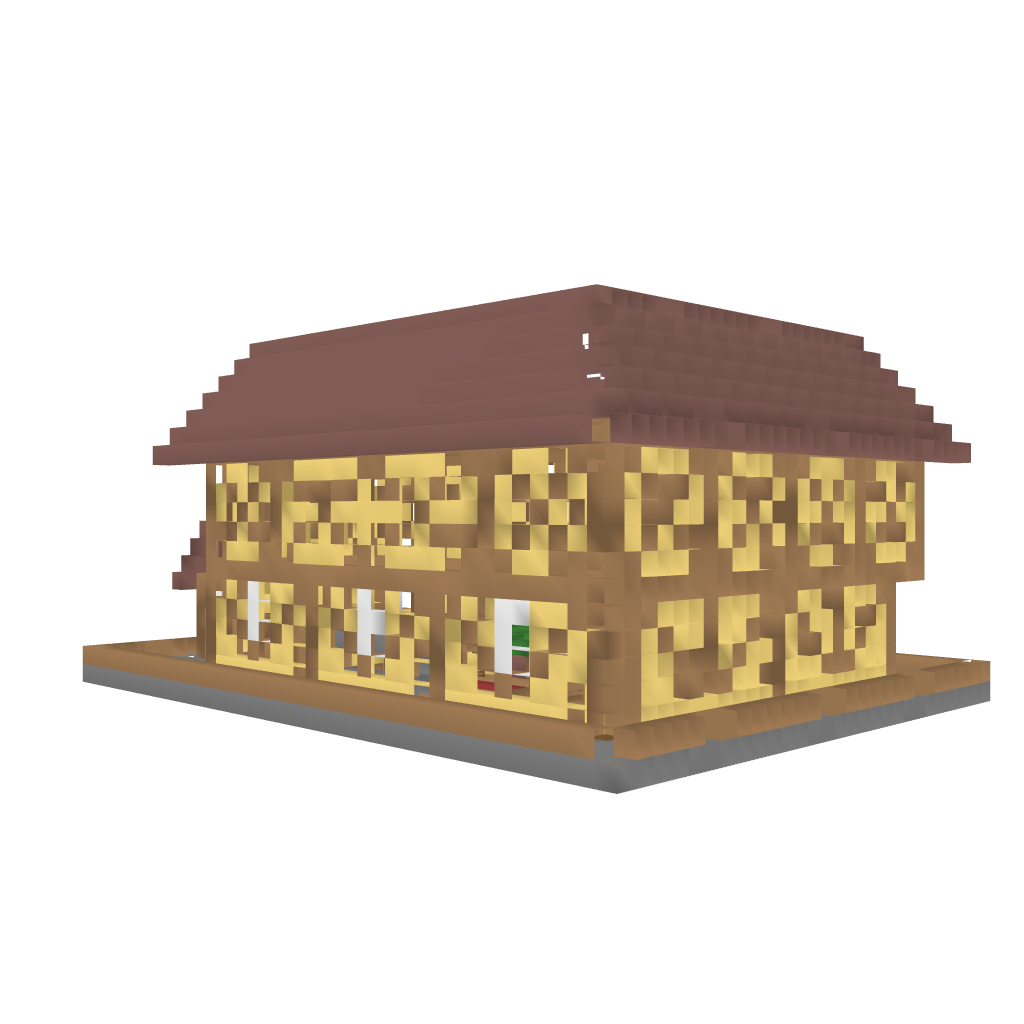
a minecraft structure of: House #4 high quality